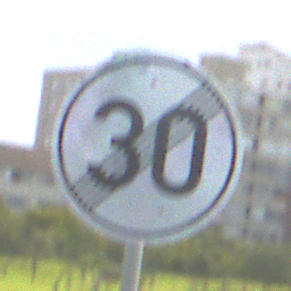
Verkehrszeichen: EndeGeschwindigkeit30
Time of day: MorningAfternoon
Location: Outdoor (Suburban)
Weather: PartlyCloudy
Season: NotSpecified
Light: Natural